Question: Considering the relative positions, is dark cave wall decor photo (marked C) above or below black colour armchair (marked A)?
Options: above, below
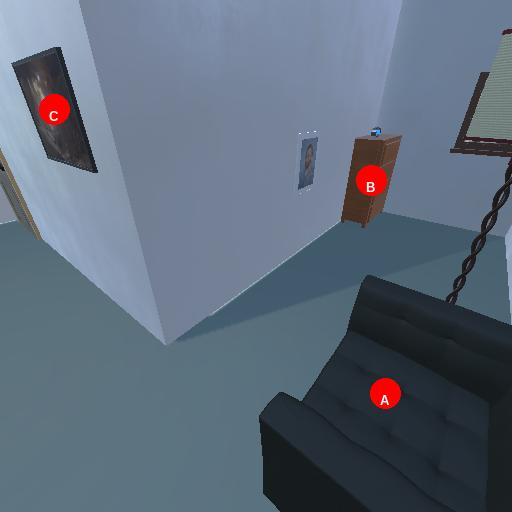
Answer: above